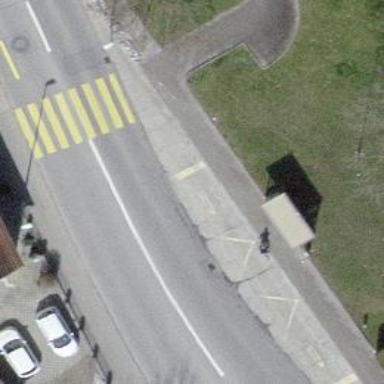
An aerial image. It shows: Platform with shelter for public transport.